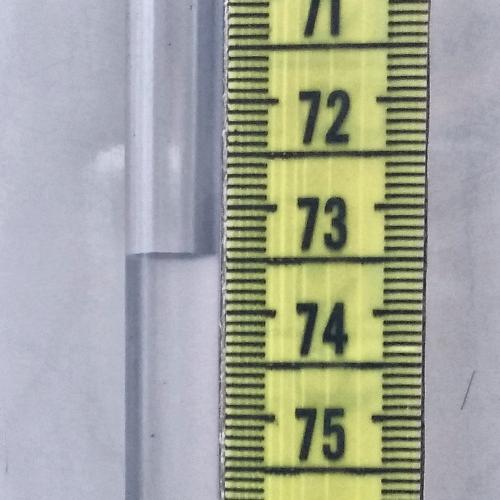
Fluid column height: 73.5 cm